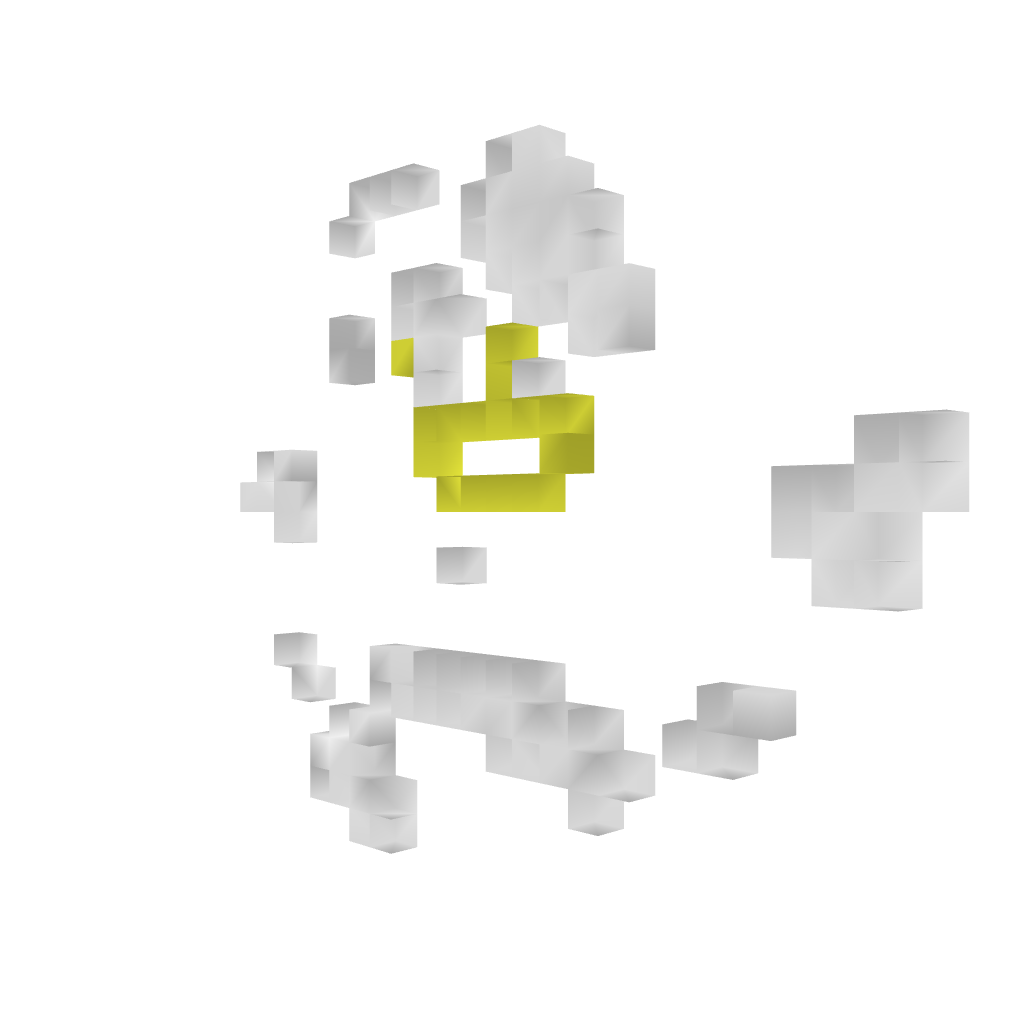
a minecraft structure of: Crashman (ErnieCIII) bad low quality